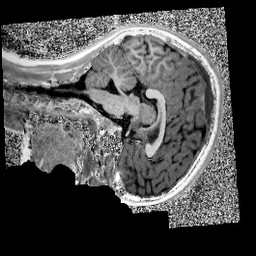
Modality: UNIT1
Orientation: sagittal
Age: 10
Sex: female
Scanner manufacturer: siemens
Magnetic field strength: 3 T
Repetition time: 4 s
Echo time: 0.00299 s